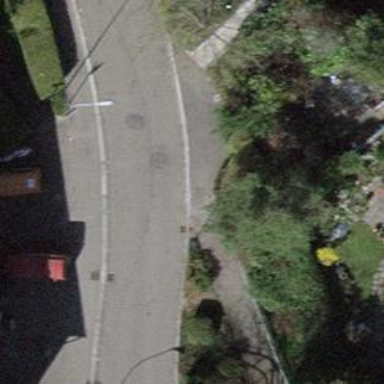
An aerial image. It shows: Unmarked crossing on artificial turf footway.